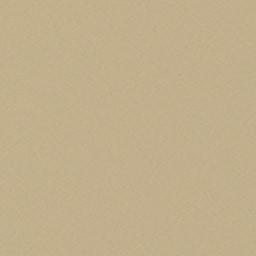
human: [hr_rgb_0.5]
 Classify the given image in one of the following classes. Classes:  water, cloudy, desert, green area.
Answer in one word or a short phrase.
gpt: desert